Question: I've <URL> so time to time, I get these "Page not found" errors browsing thru deals.
Since I got tired of copying the target url, unescaping, replacing it in address bar and hitting enter, I wrote a handy bookmarklet to automate this:
'''
(function () {
var href = window.location.href;
var loc = href.indexOf('url=');
if (loc > 0) {
var endLoc = href.indexOf('&', loc + 4);
endLoc = endLoc > 0 ? endLoc : href.length;
window.location.href = unescape(href.substring(loc + 4, endLoc));
}
})()
'''
Now the problem is that Chrome, internally redirects and unreachable page to its own 'bounce.php' which produces the following error page.

Since it supports <URL> API, the URL in browser address bar doesn't change, as evident from the following data:
'''
> JSON.stringify(window.history)
{"state":null,"length":2}
'''
Now the problem is, my bookmarklet doesn't work since 'window.location.href' points to '"data:text/html,chromewebdata"' once this happens.
I've looked at this question <URL> whose accepted answer is blissfully incorrect. Rightfully so, 'document.referrer' is empty in my case.
So is there a way to find the previous URL from 'window.history'? 'window.history.previous' is non-standard and doesn't work on Chrome anyway.
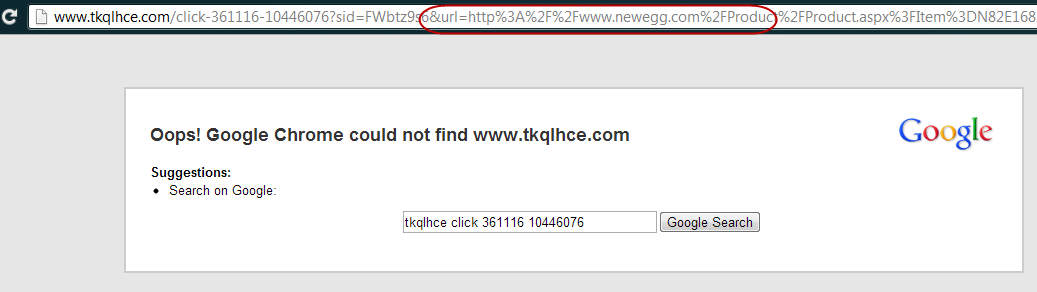
Answer: Found a way (at least while it lasts!)
Chrome sets the entire URL in 'document.title', so querying it is all that's needed. Here's the modified code if anyone's interested:
'''
(function () {
var href = document.title;
var loc = href.lastIndexOf('http');
if (loc > 0) {
var endLoc = href.indexOf(' is not available', loc);
endLoc = endLoc > 0 ? endLoc : href.length;
window.location.href = unescape(unescape(href.substring(loc, endLoc)))
}
})()
'''
: The double 'unescape' is needed for links coming via Google Ads.